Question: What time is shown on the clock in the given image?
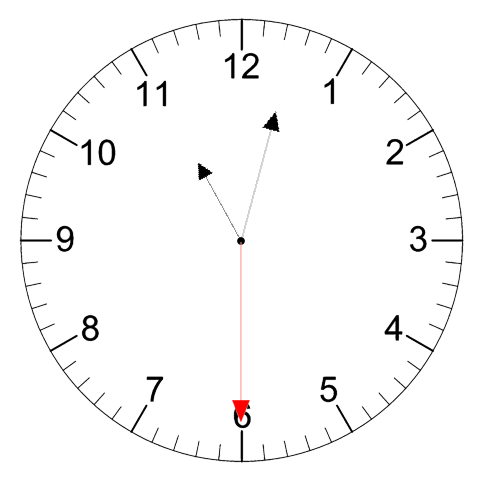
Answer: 11:02:30